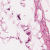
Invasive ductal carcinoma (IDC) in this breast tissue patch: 0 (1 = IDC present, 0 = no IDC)